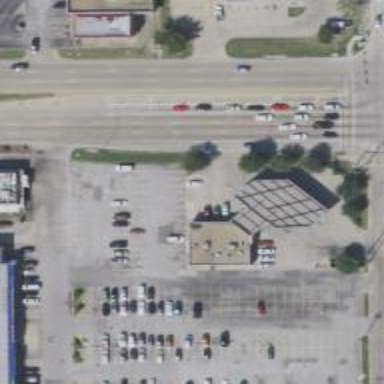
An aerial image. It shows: Convenience shop.